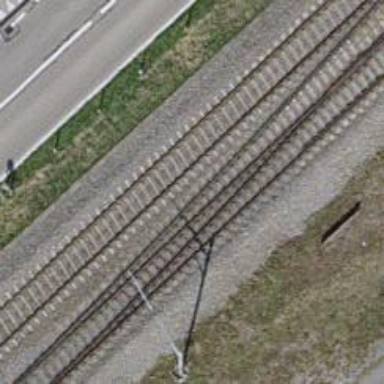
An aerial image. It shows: Single railway track with electrified contact line.